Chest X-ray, AP view. Patient: 49 years old, sex F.
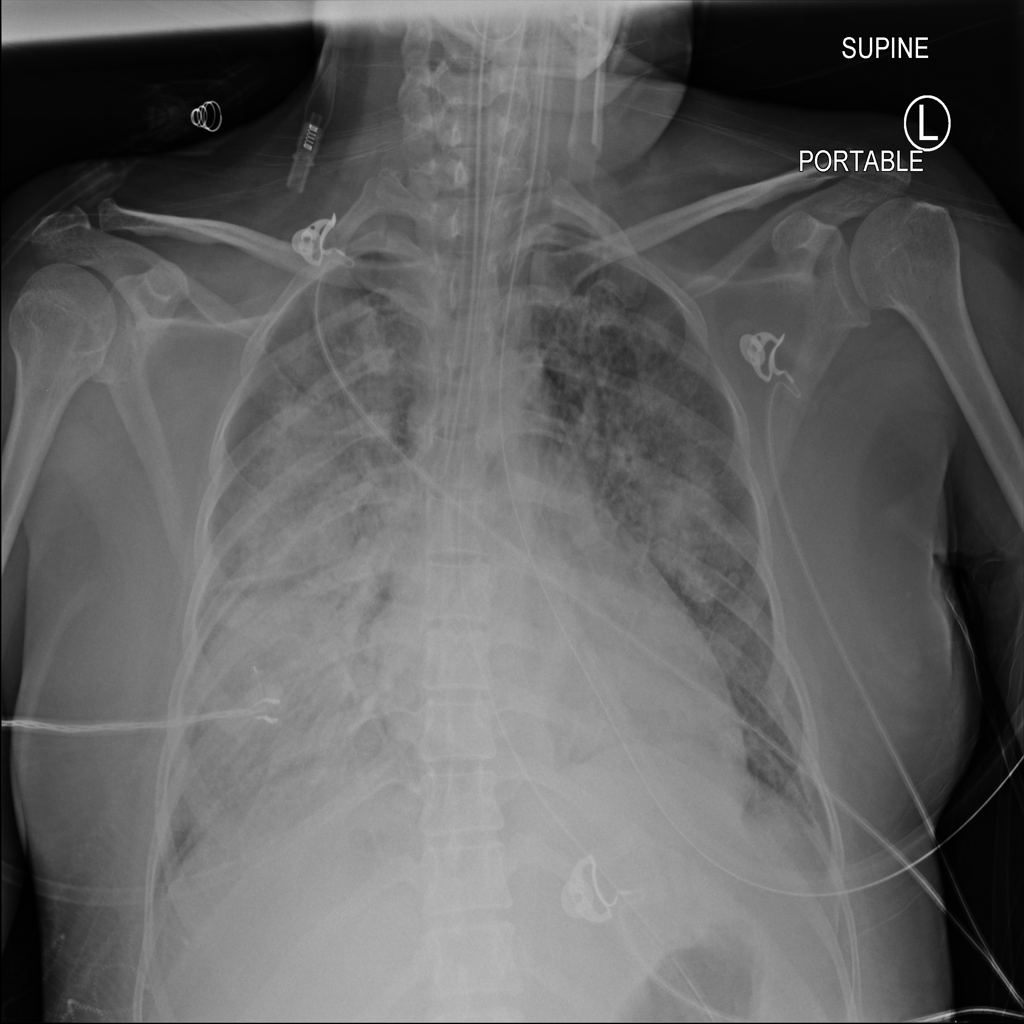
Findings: No Finding